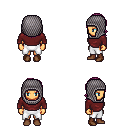
a pixel art fantasy rpg character, female body template, human, tanned skin, maroon long-sleeve shirt, white pants, pink long bangs hairstyle, chain hood, brown shoes, four views (front, back, left, right), 2x2 character sprite sheet, small pixel art, hard edges, no anti-aliasing